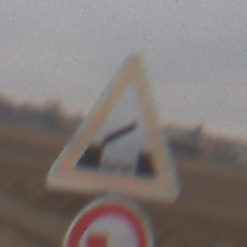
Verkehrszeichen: BeweglicheBruecke
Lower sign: UeberholverbotKraftfahrzeuge
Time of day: Midday
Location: Outdoor (RoadRail)
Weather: Overcast
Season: NotSpecified
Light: Natural